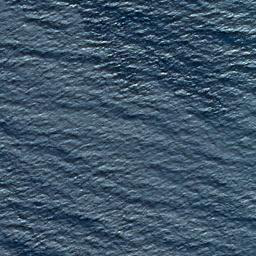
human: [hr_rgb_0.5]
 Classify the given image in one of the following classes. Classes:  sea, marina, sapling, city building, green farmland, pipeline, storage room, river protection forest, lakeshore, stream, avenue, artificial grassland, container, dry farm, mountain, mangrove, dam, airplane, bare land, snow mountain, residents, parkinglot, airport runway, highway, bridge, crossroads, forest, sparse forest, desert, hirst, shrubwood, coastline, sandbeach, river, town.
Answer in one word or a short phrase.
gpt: sea